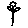
Label: flower